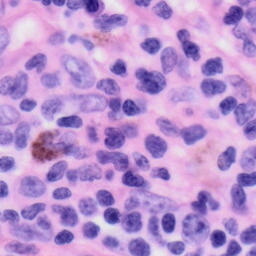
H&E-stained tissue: Skin